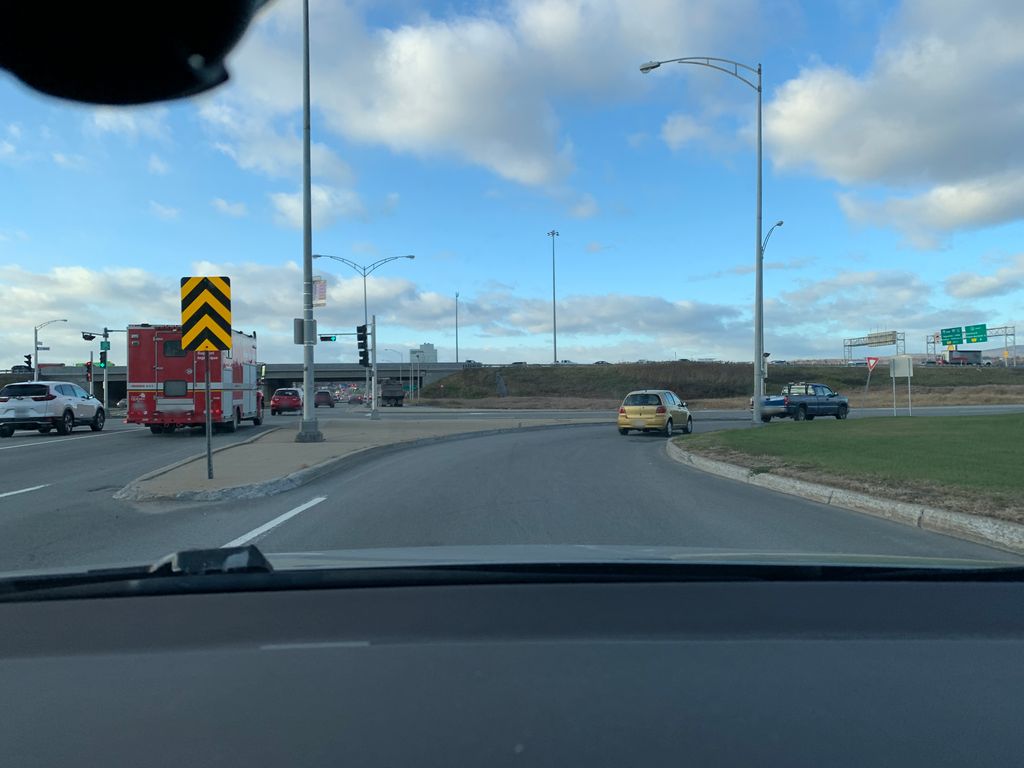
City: quebec_city